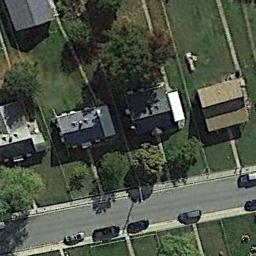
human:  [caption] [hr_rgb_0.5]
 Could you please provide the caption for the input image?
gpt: A medium residential area with some neatly arranged houses on the grass is along a road .

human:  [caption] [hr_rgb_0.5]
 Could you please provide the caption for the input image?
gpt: The medium residential is on the grass next to the road .

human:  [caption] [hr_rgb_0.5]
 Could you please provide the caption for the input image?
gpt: Many buildings are in medium residential area .

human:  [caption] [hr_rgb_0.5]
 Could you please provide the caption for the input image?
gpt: There are few houses in medium - sized areas .

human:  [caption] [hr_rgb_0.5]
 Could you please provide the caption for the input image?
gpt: There are some buildings on green lawns on the medium residential area .